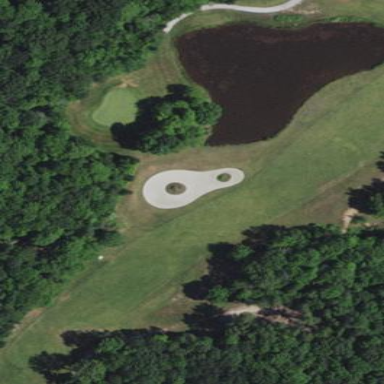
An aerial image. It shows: Grassy area designated as golf fairway.